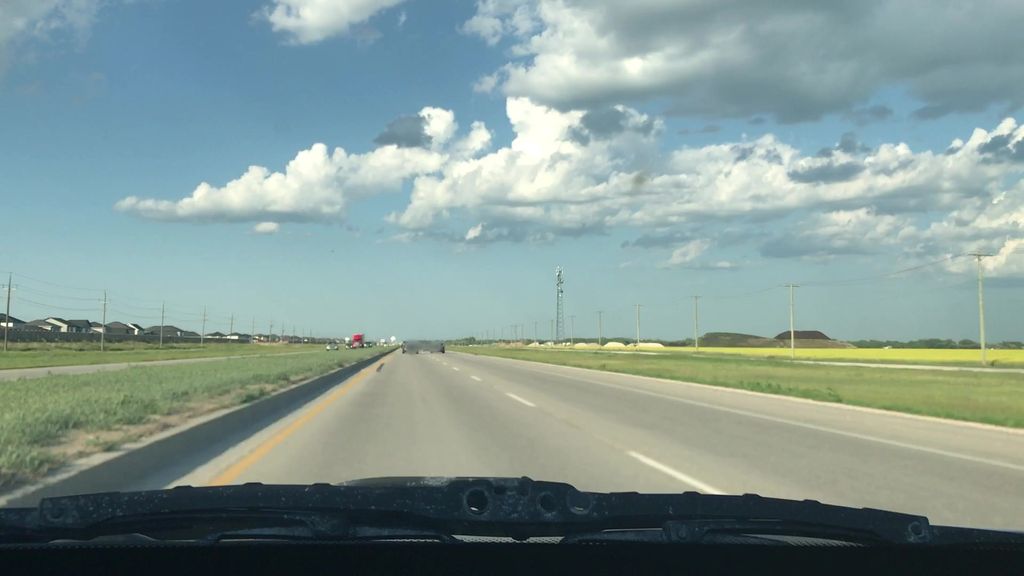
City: winnipeg